Platform: macOS
Application: Chrome
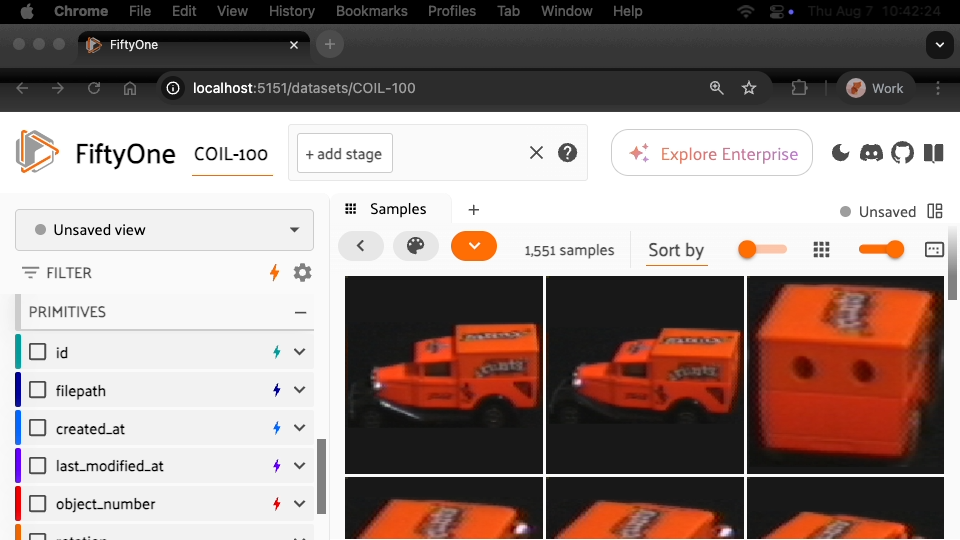
task_description: Join the community on Discord
action_type: click
element_info: Icon
steps_since_start: 1